Field crop: maize
Growth stage: 2
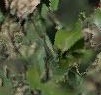
Species: maize